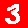
Digit: 3